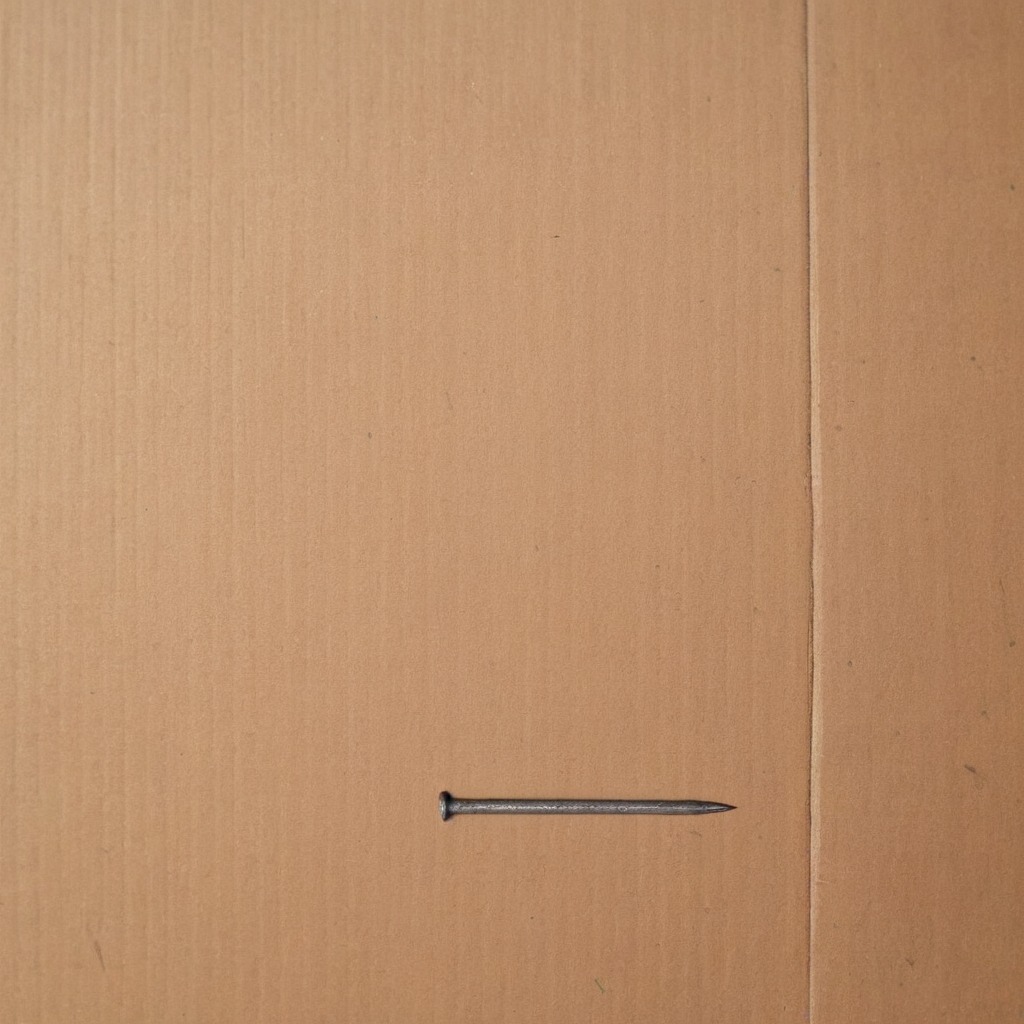
A nail is lying on a cardboard box in an outdoor workshop during daytime bright natural light soft shadows slightly creased but